Question: How can I get the BRANCH statement in the following flow service screen shot to execute the TRUE and FALSE branches?
I have the Switch set to the variable that I want: /LowerCase I set the Scope to lowercase "doug" and my MAP above the BRANCH is a LowerCase string.

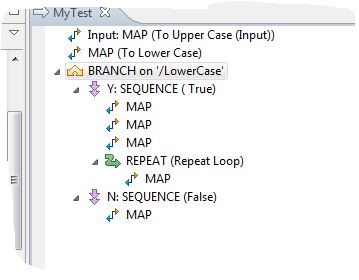
Answer: If the value of the /LowerCase field in your pipeline is "doug" then you should simply add a sub-sequence with label "doug"